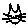
Label: cat